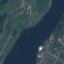
Land use / land cover: River